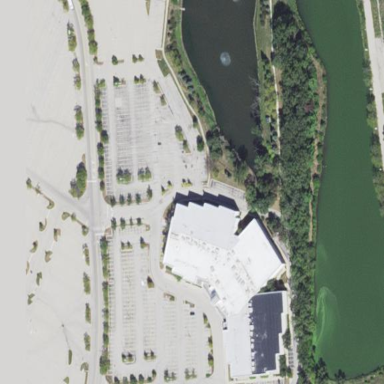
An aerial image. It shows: Retail building that houses cinema.